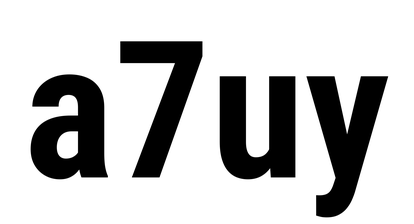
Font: Roboto_Condensed_Bold